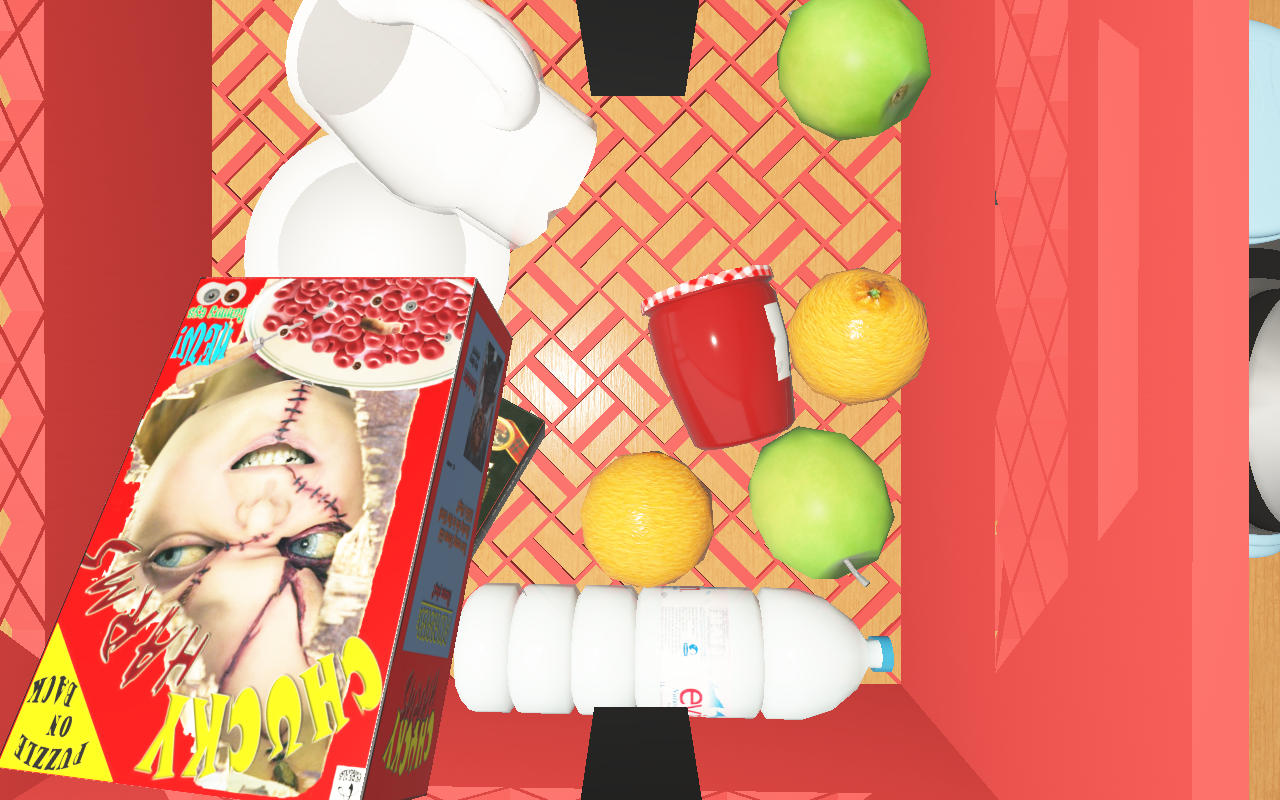
Objects in the scene:
carafe
water bottle
apple
apple
orange
orange
plate
glass
cereal box
cereal box